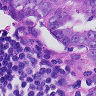
Metastatic tissue present: yes